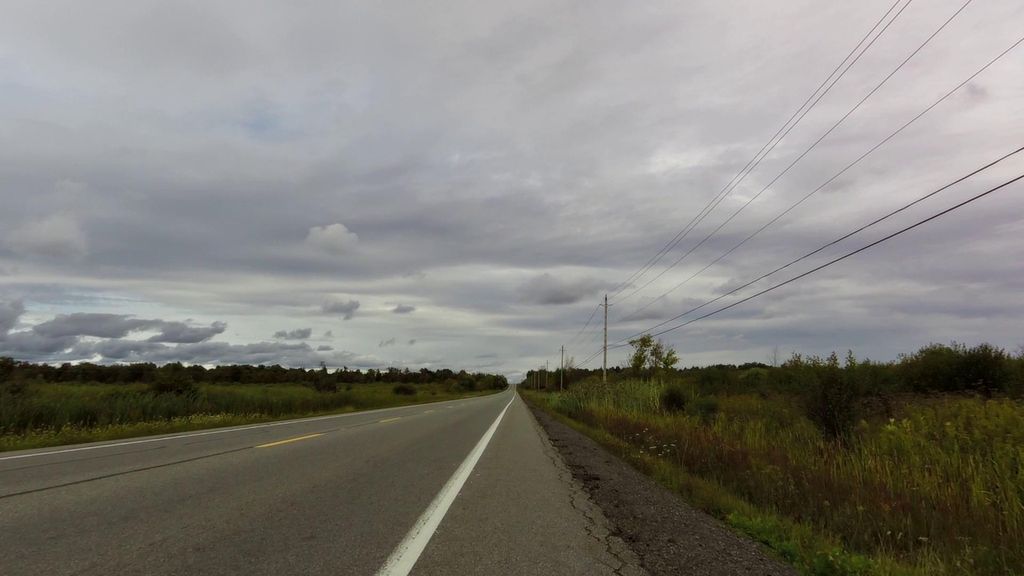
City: ottawa-gatineau